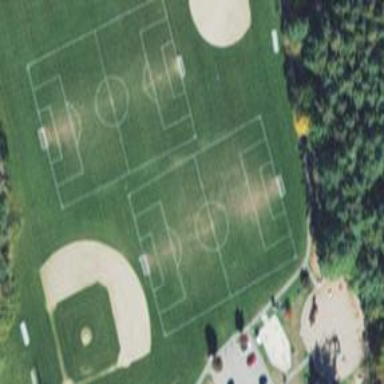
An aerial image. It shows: Soccer pitch for leisure land activities.